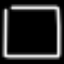
Label: square